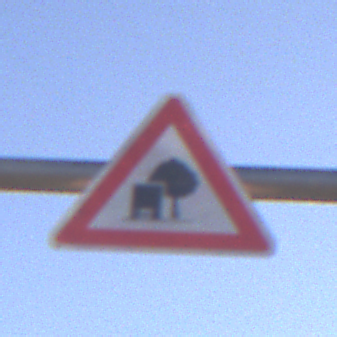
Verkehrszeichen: UnzureichendesLichtraumprofil
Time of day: SunriseSunset
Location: Outdoor (Nature)
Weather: Clear
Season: NotSpecified
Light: Natural